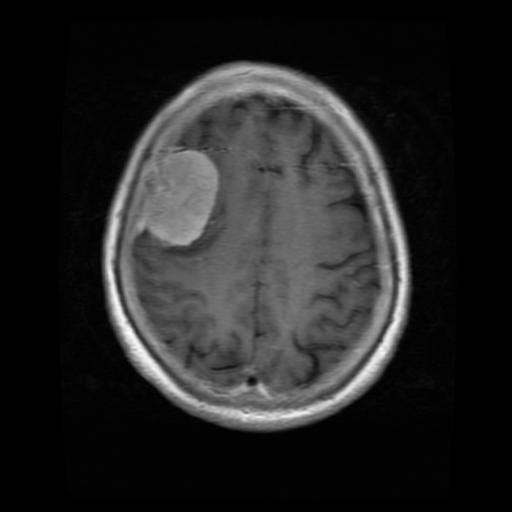
Label: meningioma